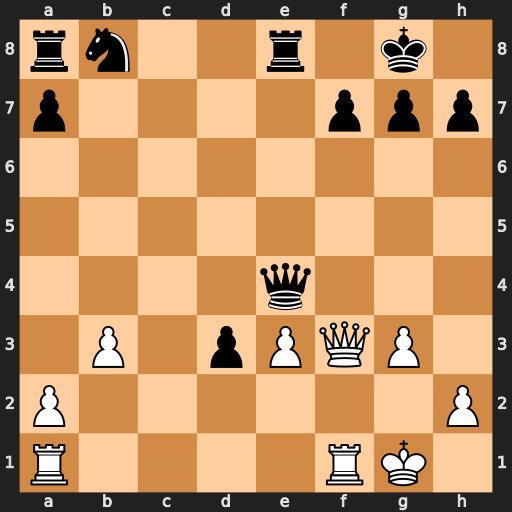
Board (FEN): rn2r1k1/p4ppp/8/8/4q3/1P1pPQP1/P6P/R4RK1
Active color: w
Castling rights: -
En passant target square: -
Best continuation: Qxf7+ Kh8 Qf8+ Rxf8 Rxf8#